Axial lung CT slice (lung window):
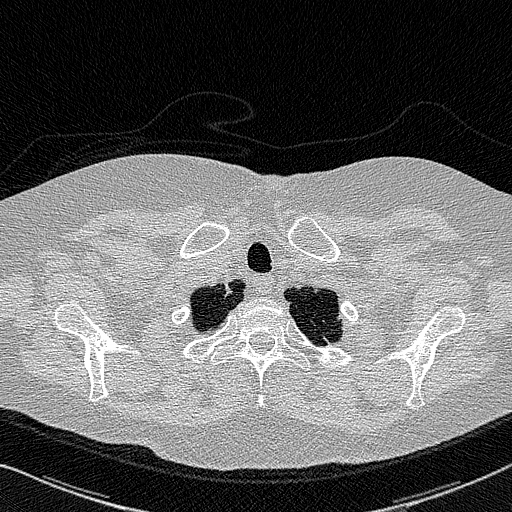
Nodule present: no